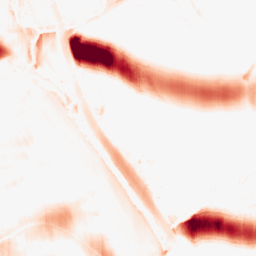
Category: morphological
Decomposition family: morphological_ellipse
Decomposition parameters: operation: opening
width: 50
height: 10
Upsampling method: bilinear
Upsampling parameters: scale: 8
Upsampling scale: 8